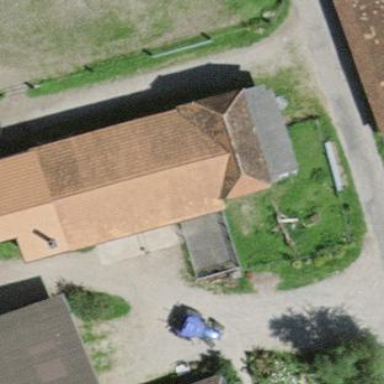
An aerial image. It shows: Rural barn.